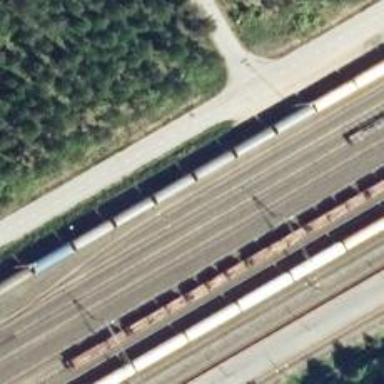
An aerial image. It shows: Railway yard used for servicing trains.